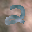
Label: 2